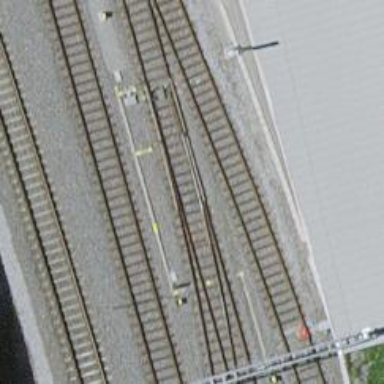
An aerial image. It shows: Rail siding with electrified tracks using contact line.